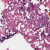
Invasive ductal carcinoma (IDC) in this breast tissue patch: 0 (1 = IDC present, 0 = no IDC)